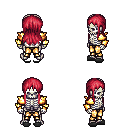
a pixel art fantasy rpg character, male body template, skeleton, gold arm armor, gold greaves, ruby red unkempt hairstyle, gray slippers, four views (front, back, left, right), 2x2 character sprite sheet, small pixel art, hard edges, no anti-aliasing